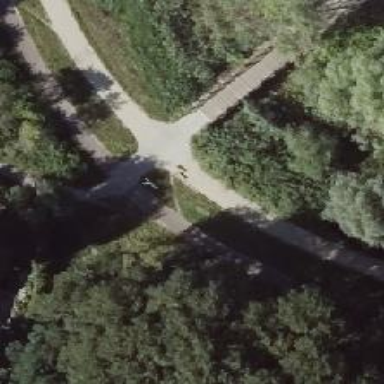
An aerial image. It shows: Footway.